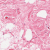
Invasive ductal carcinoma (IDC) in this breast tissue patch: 0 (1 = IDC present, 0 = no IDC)